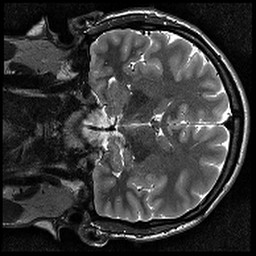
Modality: T2w
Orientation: coronal